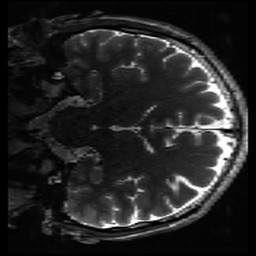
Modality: inplaneT2
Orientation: coronal